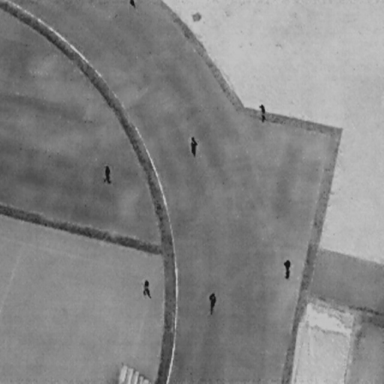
There are seven People in the infrared image.